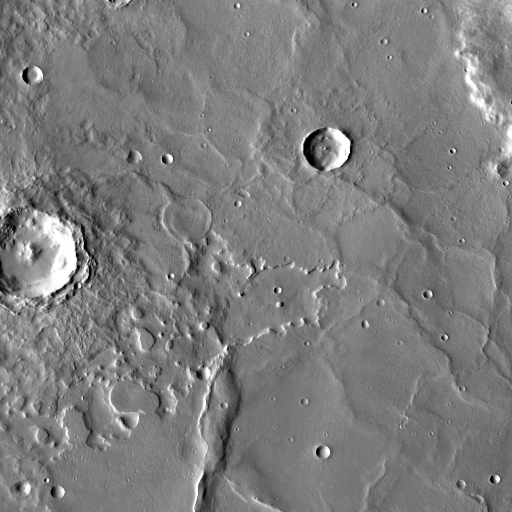
Crater classes present: Background, Other, Layered, Buried